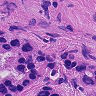
Metastatic tissue present: yes